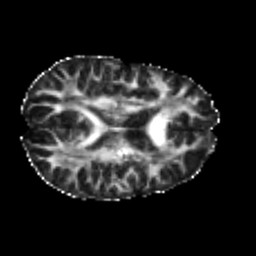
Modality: FA
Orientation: axial
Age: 21
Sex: female
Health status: healthy
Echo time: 0.074 s